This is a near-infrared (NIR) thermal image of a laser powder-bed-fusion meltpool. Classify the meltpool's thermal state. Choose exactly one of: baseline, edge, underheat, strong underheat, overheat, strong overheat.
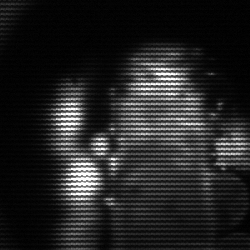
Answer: strong underheat